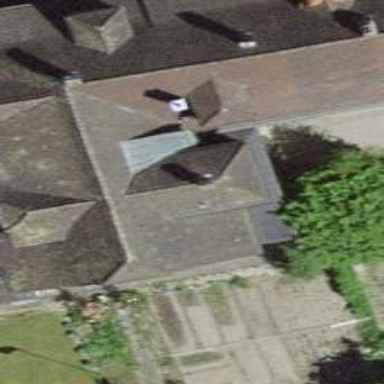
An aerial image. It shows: Building with roof made of roof tiles.